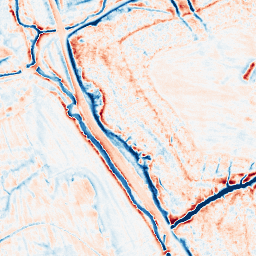
Category: edge_preserving
Decomposition family: anisotropic_diffusion
Decomposition parameters: iterations: 50
kappa: 50
gamma: 0.1
Upsampling method: cubic_catmull_rom
Upsampling parameters: scale: 2
Upsampling scale: 2